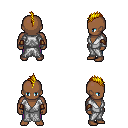
a pixel art fantasy rpg character, male body template, human, dark skin, white robe, magenta pants, blonde mohawk hairstyle, leather bracers, four views (front, back, left, right), 2x2 character sprite sheet, small pixel art, hard edges, no anti-aliasing